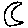
Label: moon